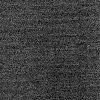
Atmospheric dust classification: dusty